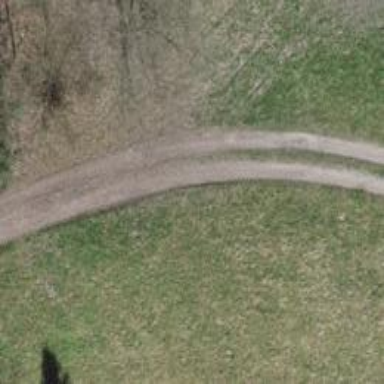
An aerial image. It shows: Gravel track with grade 2 tracktype.